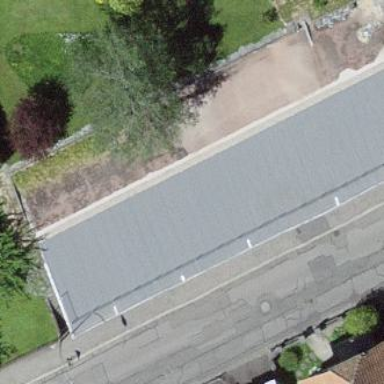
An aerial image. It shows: Group of garages.